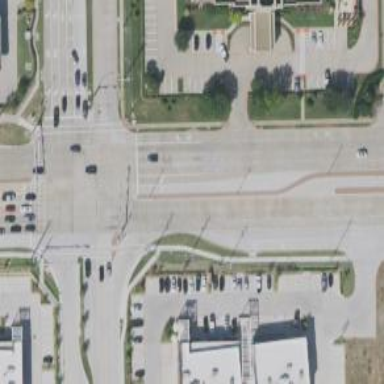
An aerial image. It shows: Secondary road with separate sidewalk.